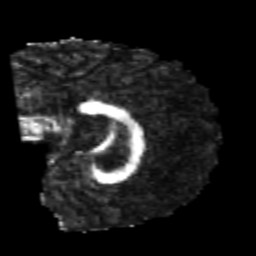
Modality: FA
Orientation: sagittal
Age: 21
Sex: male
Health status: healthy
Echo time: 0.074 s